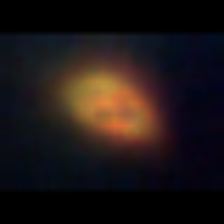
Taxon: Unknown_phyto
Group: Unknown